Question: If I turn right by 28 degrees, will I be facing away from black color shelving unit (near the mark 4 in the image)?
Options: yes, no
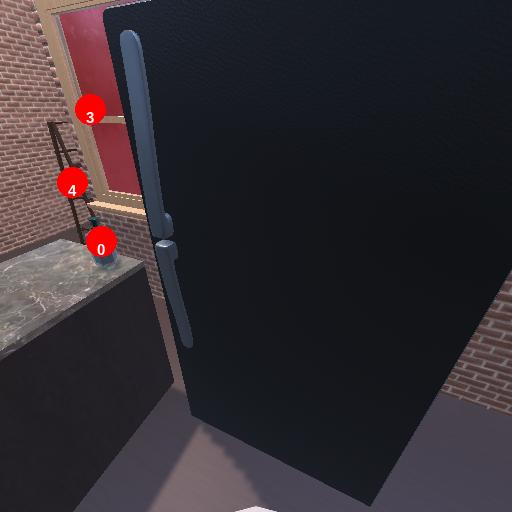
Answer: yes